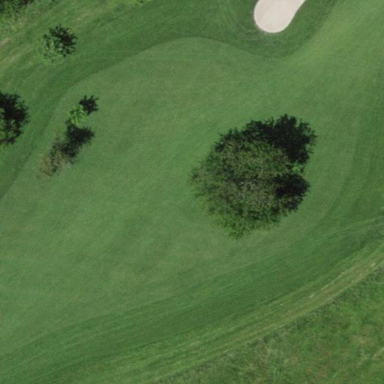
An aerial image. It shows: Scenic golf fairway.